Question: Am using AndroidPlot on my project and it's just great so far. This is what i got.

Now am trying to remove one of the series indicators from the legend. Actually i want to keep only the first one (the blue one) cause the others are self explanatory.
Am not asking how to remove the legend it self (see <URL>.
If someone can help me i'll be great. Thanks in advance.
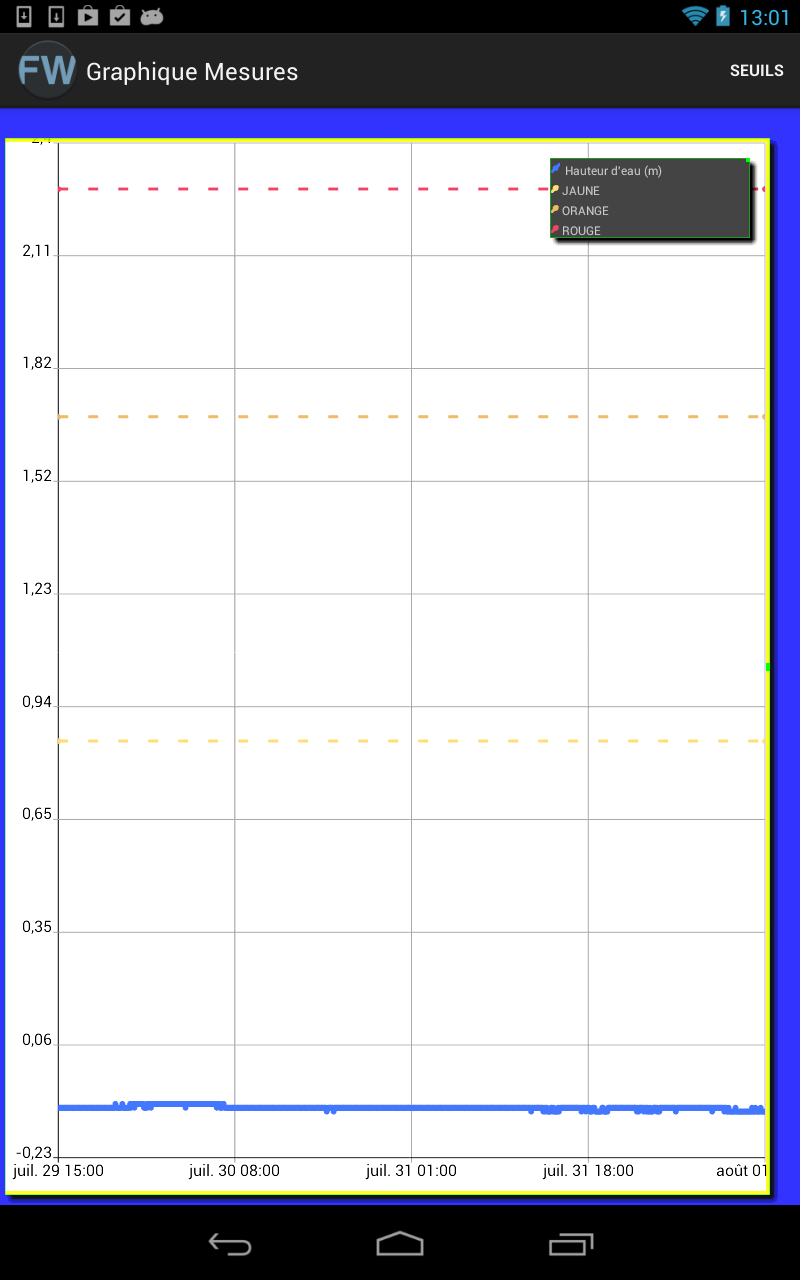
Answer: I finally found a tweek that allows me to do what i need. To achieve this the series that i need to be shown must be added to the plot first over the ones i need to hide :
'''
// I add the blue serie first
LineAndPointFormatter mFormat = new LineAndPointFormatter();
mFormat.configure(context, R.xml.plot_blue);
graphView.addSeries(serieMesures, mFormat);
// I add the other colors after
for (XYSeries serie : seriesSeuils) {
LineAndPointFormatter sFormat = new LineAndPointFormatter();
if (serie.getTitle().equals("RED") {
sFormat.configure(context, R.xml.plot_red);
}
else if (serie.getTitle().equals("ORANGE")) {
sFormat.configure(context, R.xml.plot_orange);
}
else if (serie.getTitle().equals("YELLOW")) {
sFormat.configure(context, R.xml.plot_yellow);
}
graphView.addSeries(serie, sFormat);
}
'''
Then i just created a legend where there is only enough space to show the series i need (in my case just the first one).
'''
// This is what does the trick! A Table with 1 line and 1 column
// so the other series can't be rendered in the LegendWidget
graphView.getLegendWidget().setTableModel(new DynamicTableModel(1, 1));
// Other customizations (size and position)
graphView.getLegendWidget().setSize(new SizeMetrics(55, SizeLayoutType.ABSOLUTE, legendWith, SizeLayoutType.ABSOLUTE));
graphView.getLegendWidget().setPositionMetrics(
new PositionMetrics(20,
XLayoutStyle.ABSOLUTE_FROM_RIGHT,
20,
YLayoutStyle.ABSOLUTE_FROM_TOP,
AnchorPosition.RIGHT_TOP));
graphView.getLegendWidget().setBackgroundPaint(bgPaint);
graphView.getLegendWidget().setTextPaint(txPaint);
graphView.getLegendWidget().setBorderPaint(brPaint);
graphView.getLegendWidget().setPadding(10, 1, 10, 1);
'''
And voila!